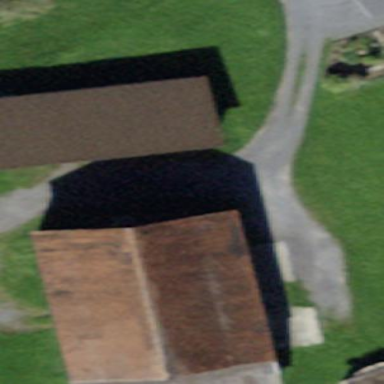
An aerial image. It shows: Farmyard area.